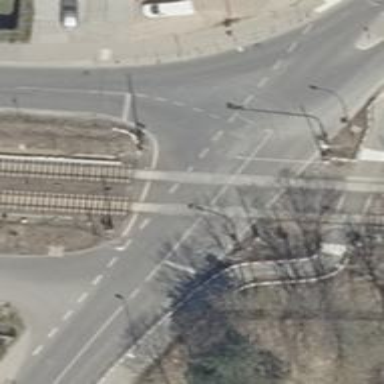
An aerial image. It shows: Level crossing with lights and saltire markings. The crossing has double half barrier.